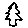
Label: tree